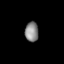
Tissue: lung
Cell type: T cells
Senescence score: 0.5989
Nuclear area (px): 264
Mean DAPI intensity: 133.504